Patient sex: F
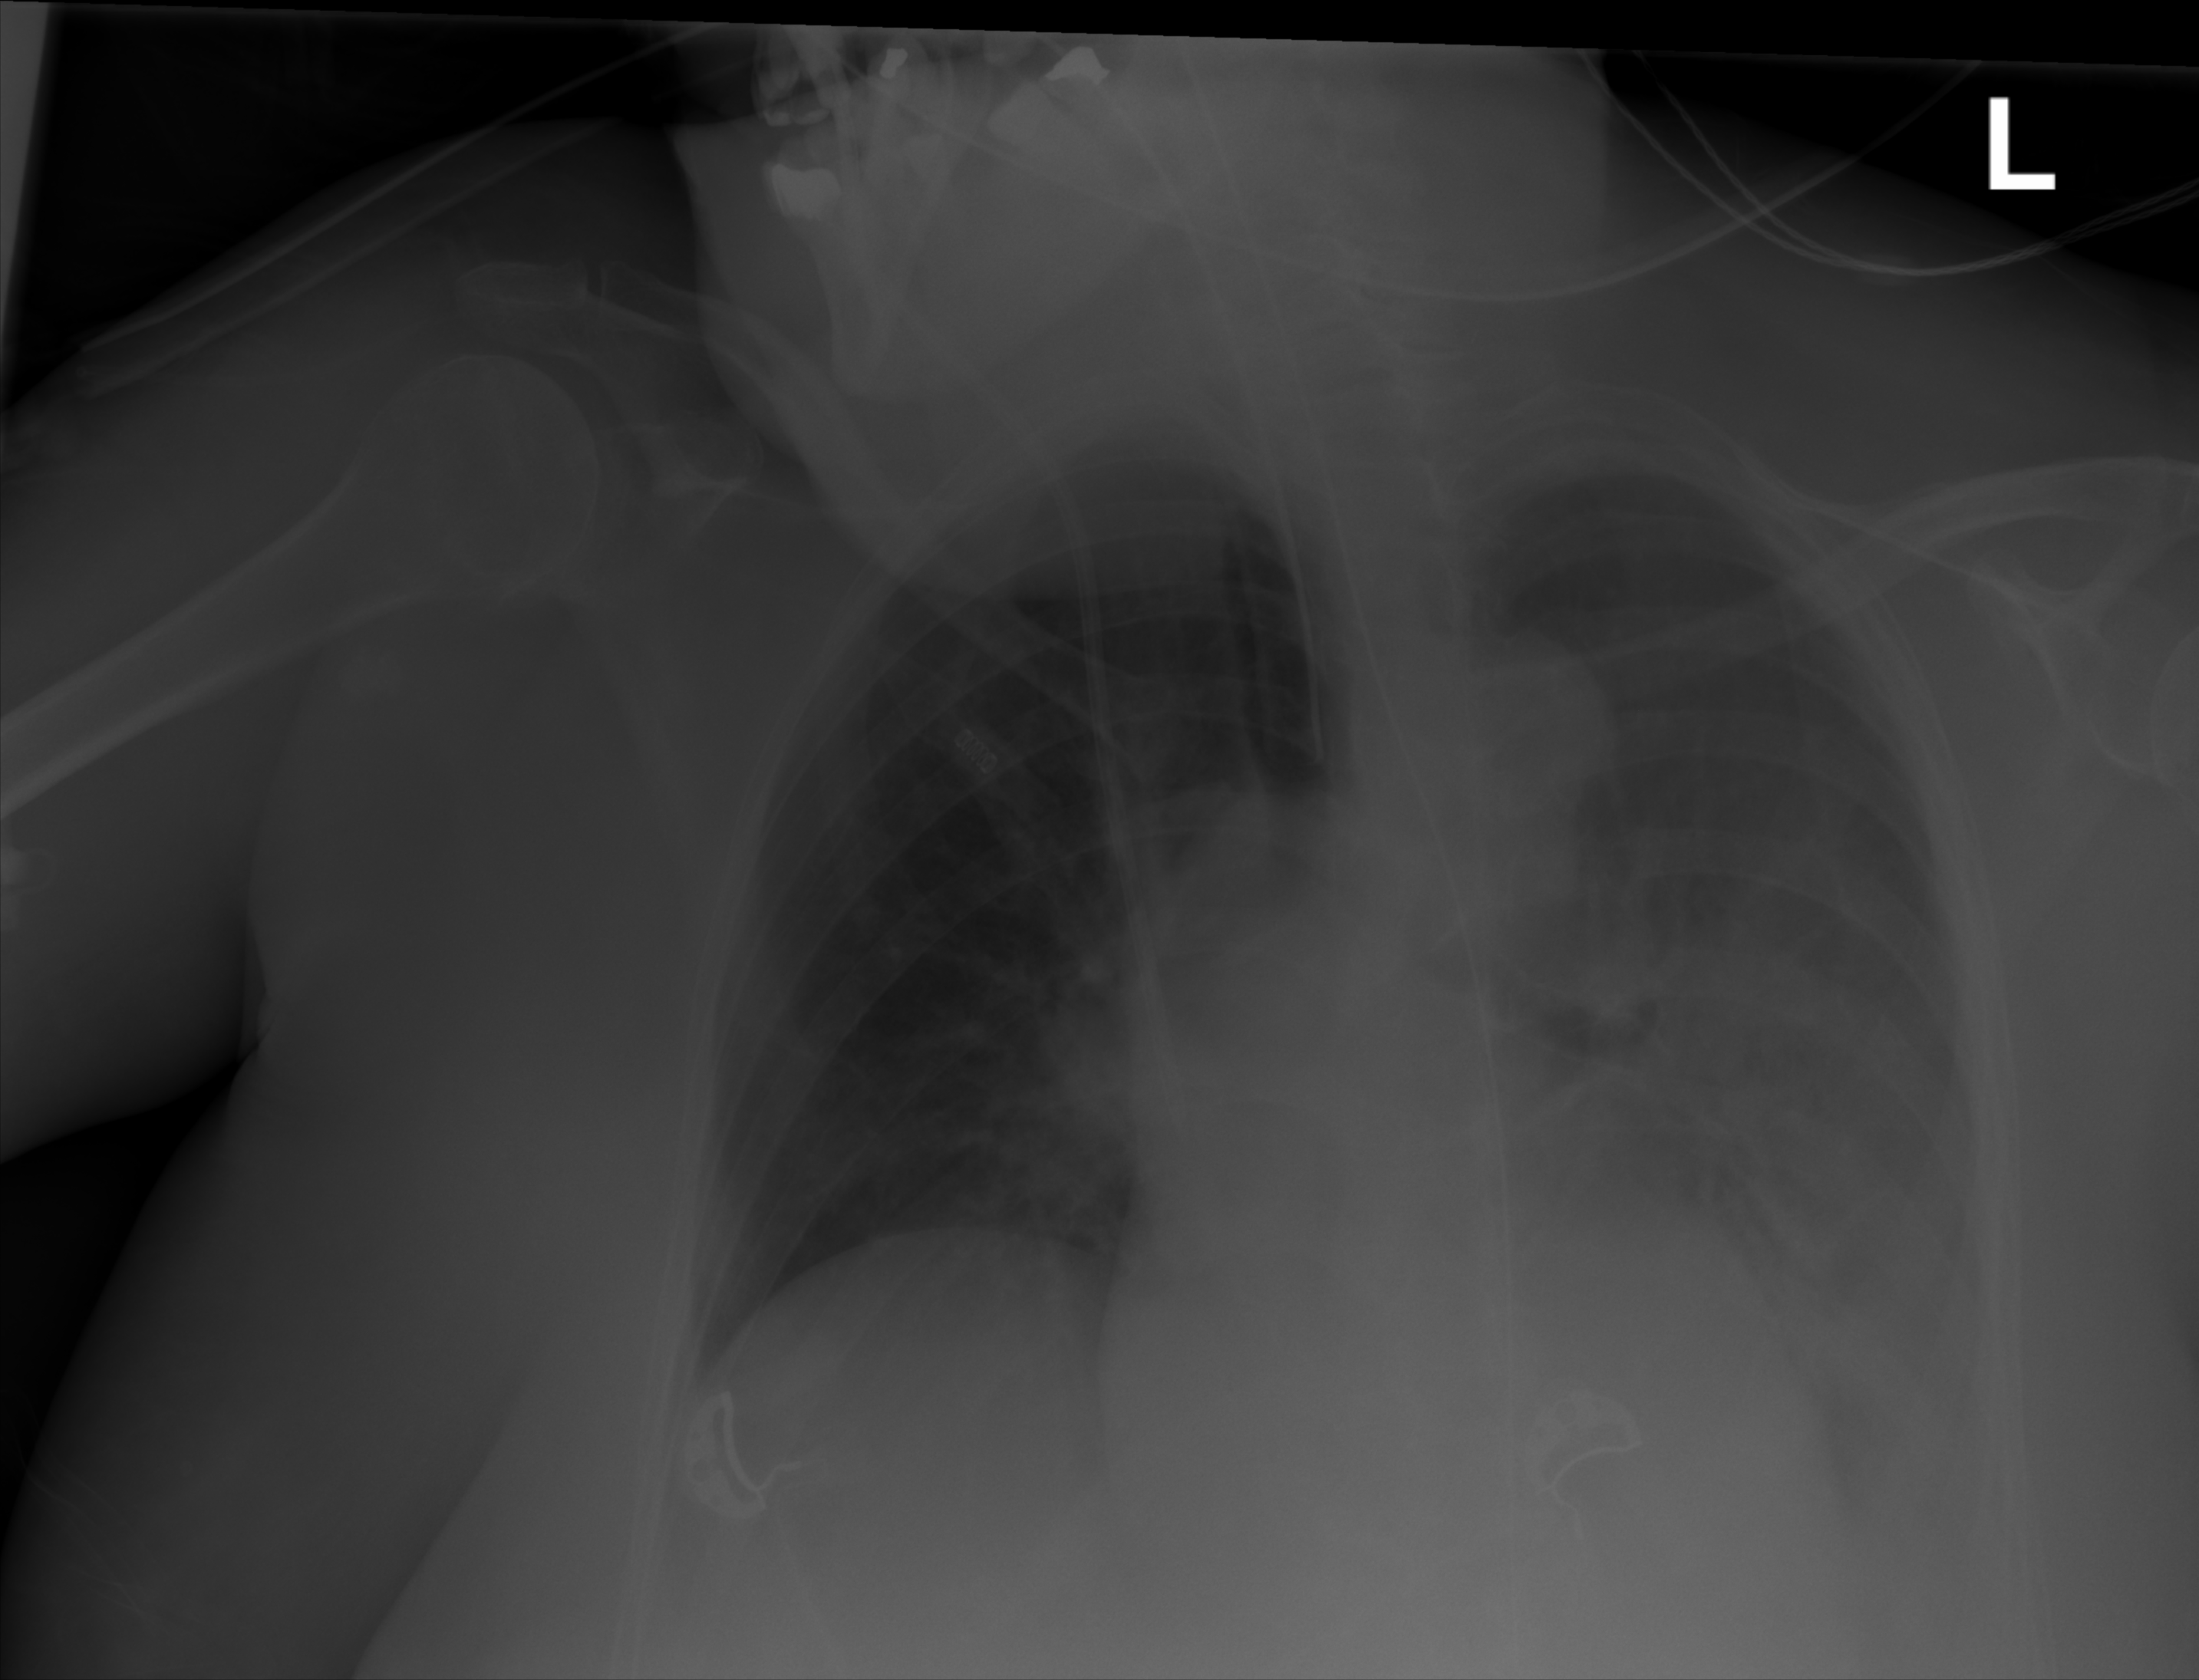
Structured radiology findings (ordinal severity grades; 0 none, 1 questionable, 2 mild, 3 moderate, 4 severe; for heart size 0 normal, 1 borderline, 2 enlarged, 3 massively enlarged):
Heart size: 2
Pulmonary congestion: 2
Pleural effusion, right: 0
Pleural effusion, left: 2
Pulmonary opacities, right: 0
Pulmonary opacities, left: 3
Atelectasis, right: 0
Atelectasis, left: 3